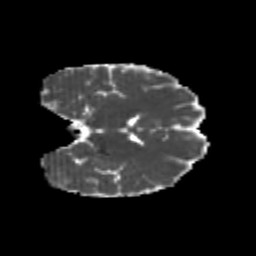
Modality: MD
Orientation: coronal
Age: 23
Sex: female
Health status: healthy
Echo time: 0.074 s